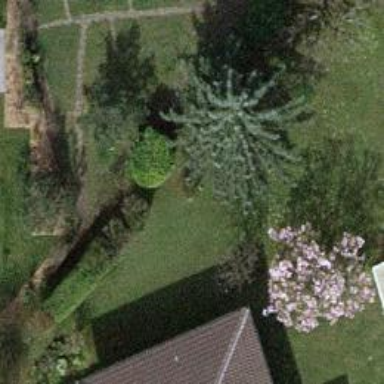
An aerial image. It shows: Evergreen tree with needle-leaved leaves.